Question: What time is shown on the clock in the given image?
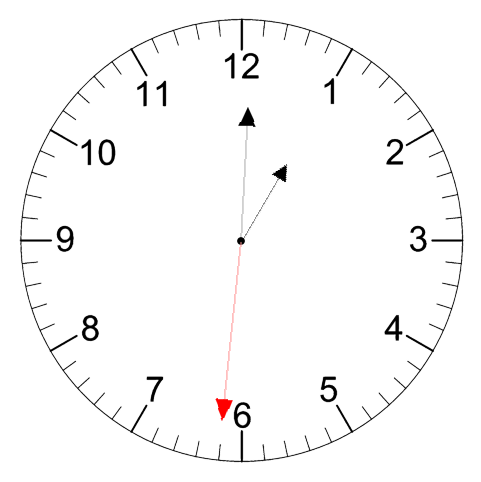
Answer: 01:00:31